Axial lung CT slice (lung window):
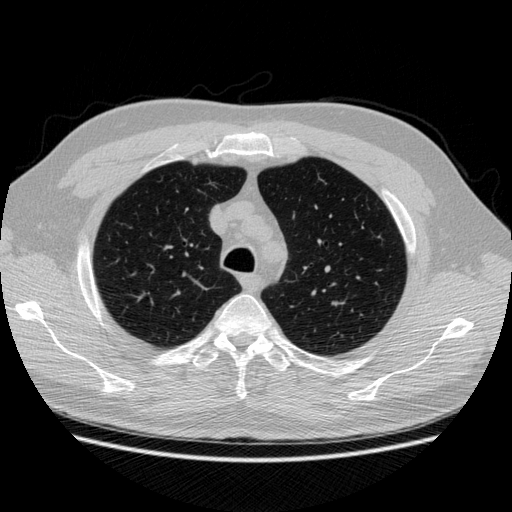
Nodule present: no